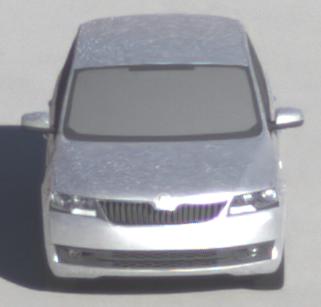
Make: Skoda
Model: Rapid Spaceback 1.2 TSI
Detailed model: Rapid Spaceback
Model produced from: 2013/10
Model produced until: 2015/04
Doors: 5
Color: white
Road condition: dry road
Daytime: morning or afternoon
Contrast: high contrast